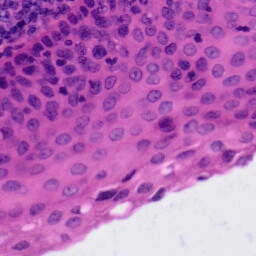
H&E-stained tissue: Tonsil